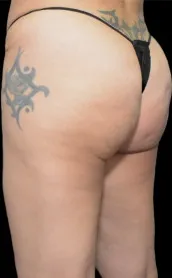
Case study 5. A 48-year-old female is shown after liposuction, fat grafting, and abdominoplasty (A-C).
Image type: medical_photograph (skin_photograph)